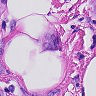
Metastatic tissue present: yes